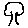
Label: tree